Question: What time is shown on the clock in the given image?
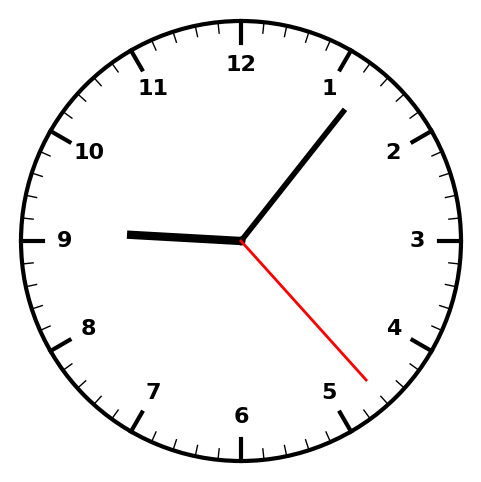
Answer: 09:06:23